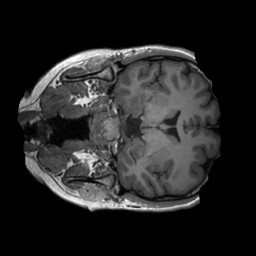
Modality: T1w
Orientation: coronal
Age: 20
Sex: female
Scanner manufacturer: siemens
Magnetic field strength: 3 T
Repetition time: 2.3 s
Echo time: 0.00232 s